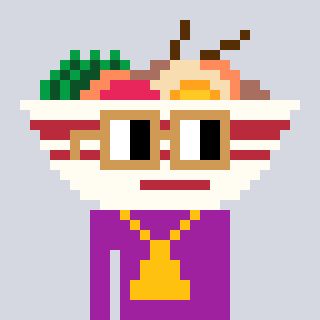
a pixel art character with square brown glasses, a noodles-shaped head and a magenta-colored body on a cool background